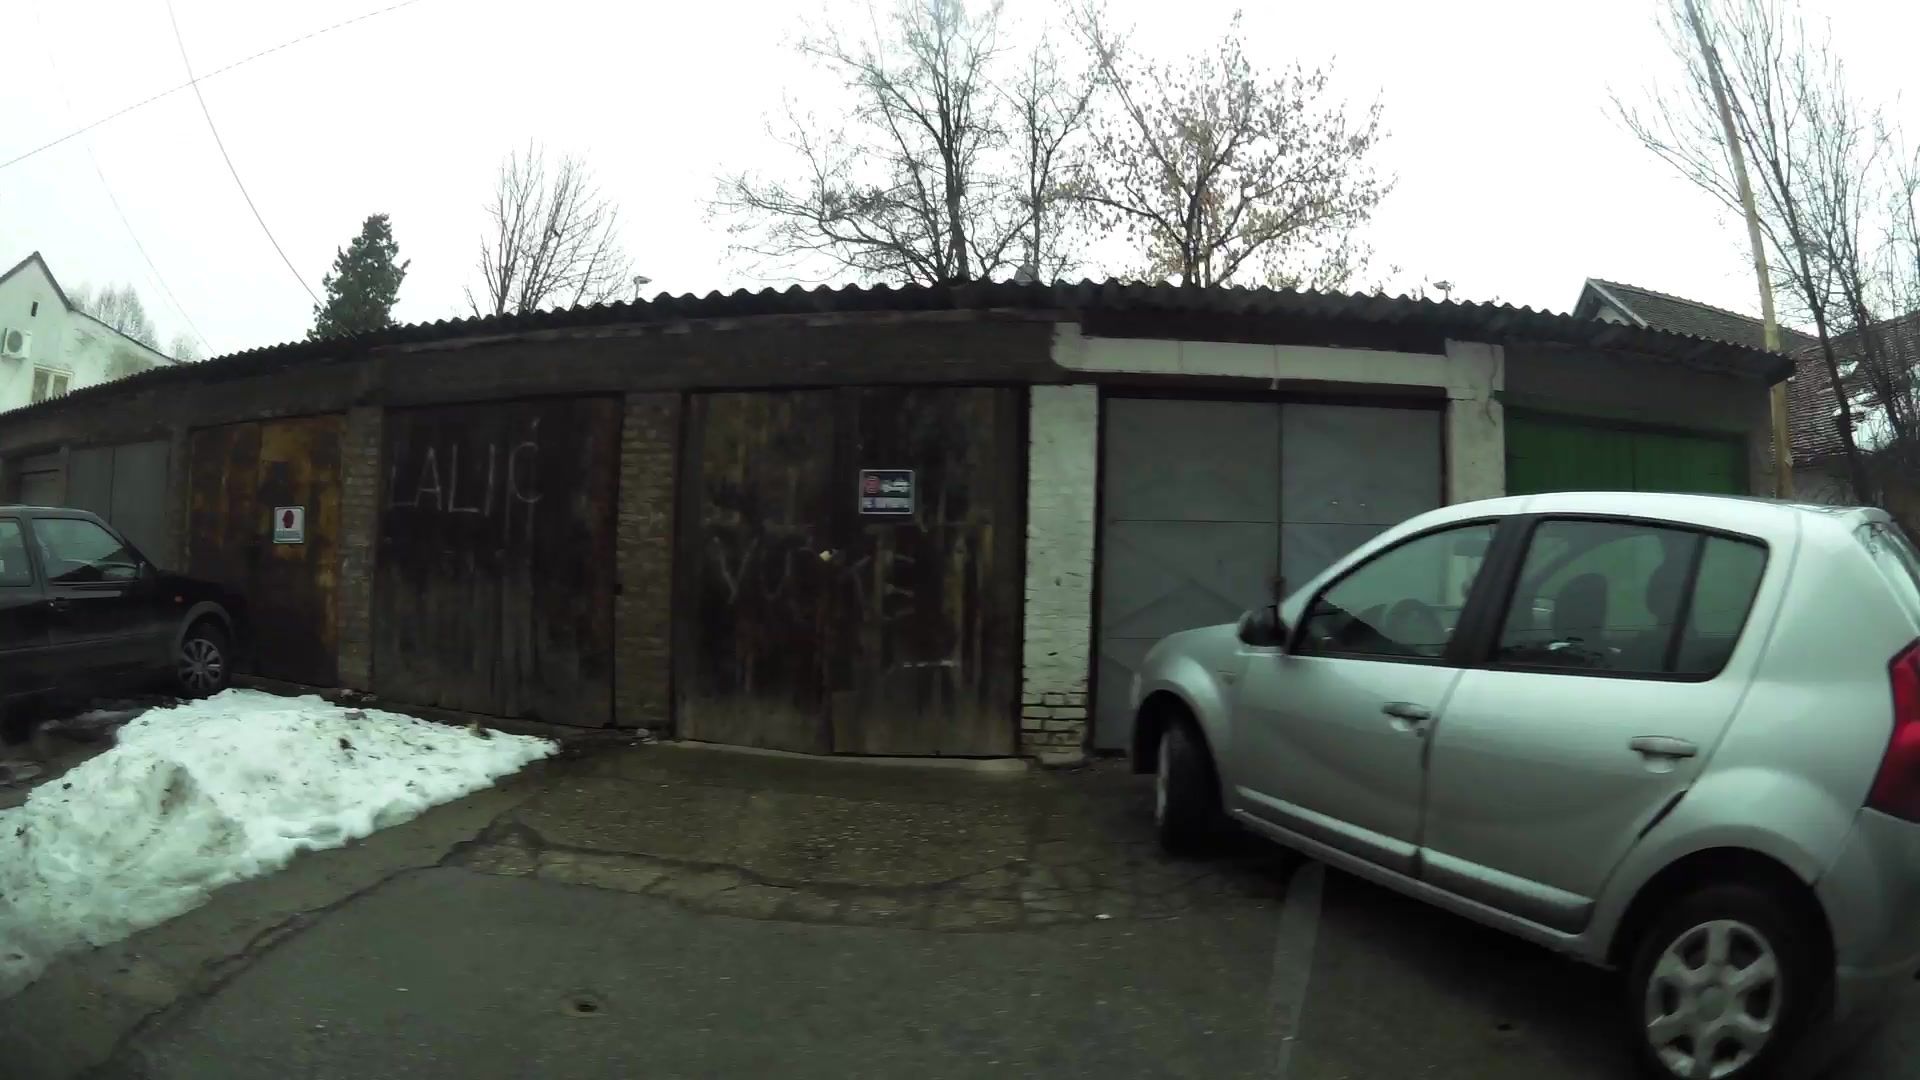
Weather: snowy
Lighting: day
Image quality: good
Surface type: driving surface
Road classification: living_street
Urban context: urban centre
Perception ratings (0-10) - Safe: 1.85, Lively: 1.7, Beautiful: 4.46, Boring: 3.9, Depressing: 5.99, Wealthy: 4.28